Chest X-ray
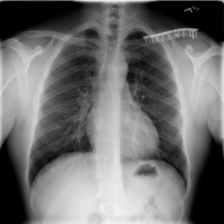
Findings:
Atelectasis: negative
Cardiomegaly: negative
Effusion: negative
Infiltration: negative
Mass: negative
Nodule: negative
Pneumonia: negative
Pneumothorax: negative
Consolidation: negative
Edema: negative
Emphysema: negative
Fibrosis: negative
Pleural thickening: negative
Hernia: negative